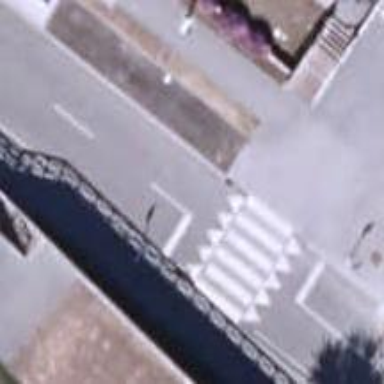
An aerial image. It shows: Marked crossing with traffic calming table.